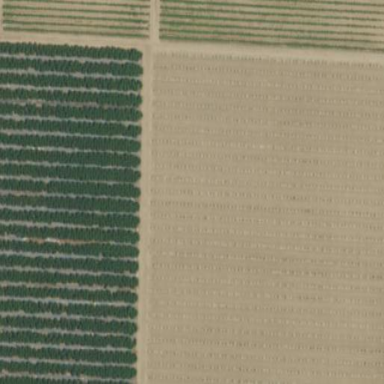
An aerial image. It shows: Orchard filled with nectarine trees.